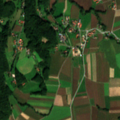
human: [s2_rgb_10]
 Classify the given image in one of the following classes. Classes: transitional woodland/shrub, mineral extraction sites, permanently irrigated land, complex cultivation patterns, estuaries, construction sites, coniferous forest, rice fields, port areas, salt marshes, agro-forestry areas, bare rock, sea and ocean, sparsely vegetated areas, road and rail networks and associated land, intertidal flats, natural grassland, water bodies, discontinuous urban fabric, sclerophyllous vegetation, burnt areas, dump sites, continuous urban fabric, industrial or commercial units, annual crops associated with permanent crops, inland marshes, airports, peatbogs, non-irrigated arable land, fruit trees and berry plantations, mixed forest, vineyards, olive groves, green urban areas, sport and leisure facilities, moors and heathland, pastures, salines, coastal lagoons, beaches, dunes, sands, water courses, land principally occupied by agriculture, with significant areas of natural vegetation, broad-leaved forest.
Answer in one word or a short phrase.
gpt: non-irrigated arable land, pastures, complex cultivation patterns, broad-leaved forest